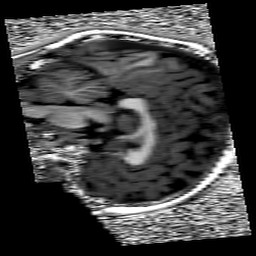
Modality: UNIT1
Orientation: sagittal
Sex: male
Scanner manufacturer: siemens
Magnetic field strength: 3 T
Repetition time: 5 s
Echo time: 0.00368 s